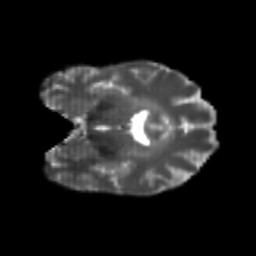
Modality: T2w
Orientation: coronal
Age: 25
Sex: female
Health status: healthy
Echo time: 0.074 s